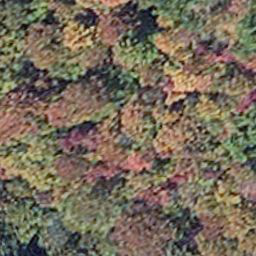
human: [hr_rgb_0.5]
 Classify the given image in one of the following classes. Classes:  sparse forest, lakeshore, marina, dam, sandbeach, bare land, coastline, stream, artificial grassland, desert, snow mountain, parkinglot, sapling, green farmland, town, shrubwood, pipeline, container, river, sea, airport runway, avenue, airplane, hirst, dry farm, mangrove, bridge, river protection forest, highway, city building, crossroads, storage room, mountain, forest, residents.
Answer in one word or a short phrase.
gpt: mangrove